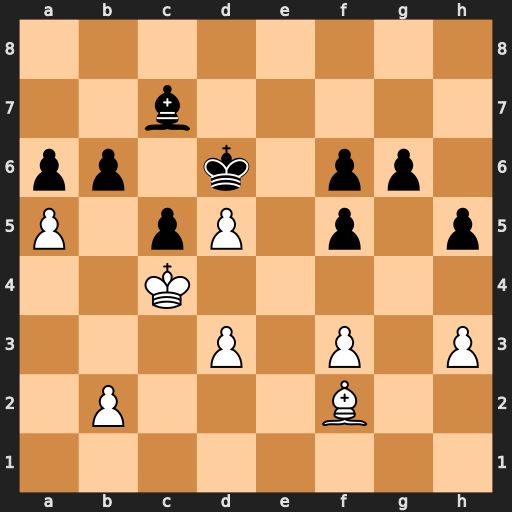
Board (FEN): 8/2b5/pp1k1pp1/P1pP1p1p/2K5/3P1P1P/1P3B2/8
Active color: w
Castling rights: -
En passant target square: -
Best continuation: axb6 Bxb6 b4 cxb4 Bxb6